The plot is a time-scale (wavelet) decomposition of a bearing vibration signal. Classify the bearing condition as one of: normal, inner_race, outer_race, ball.
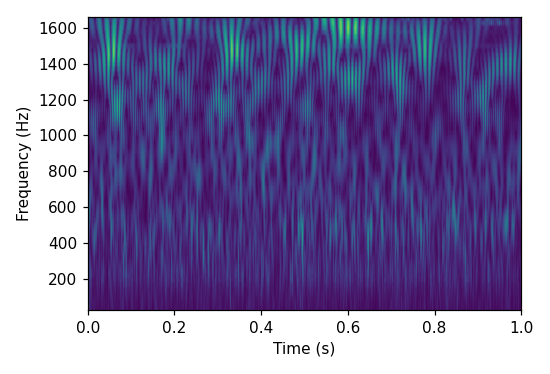
Answer: normal